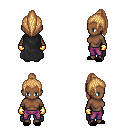
a pixel art fantasy rpg character, female body template, human, dark skin, black cape, magenta pants, light blonde long topknot hairstyle, gold gloves, black slippers, four views (front, back, left, right), 2x2 character sprite sheet, small pixel art, hard edges, no anti-aliasing